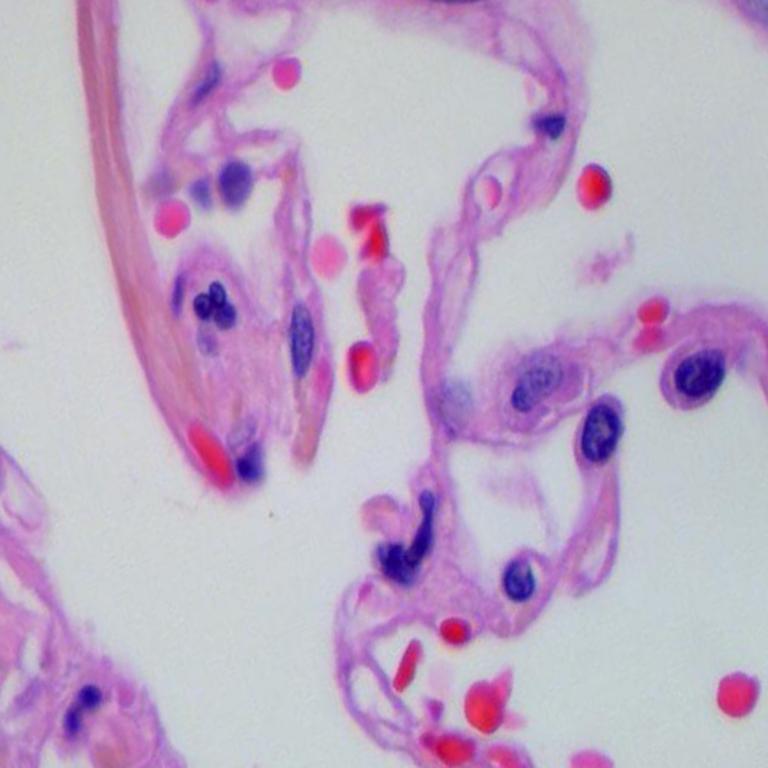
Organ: lung
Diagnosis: benign